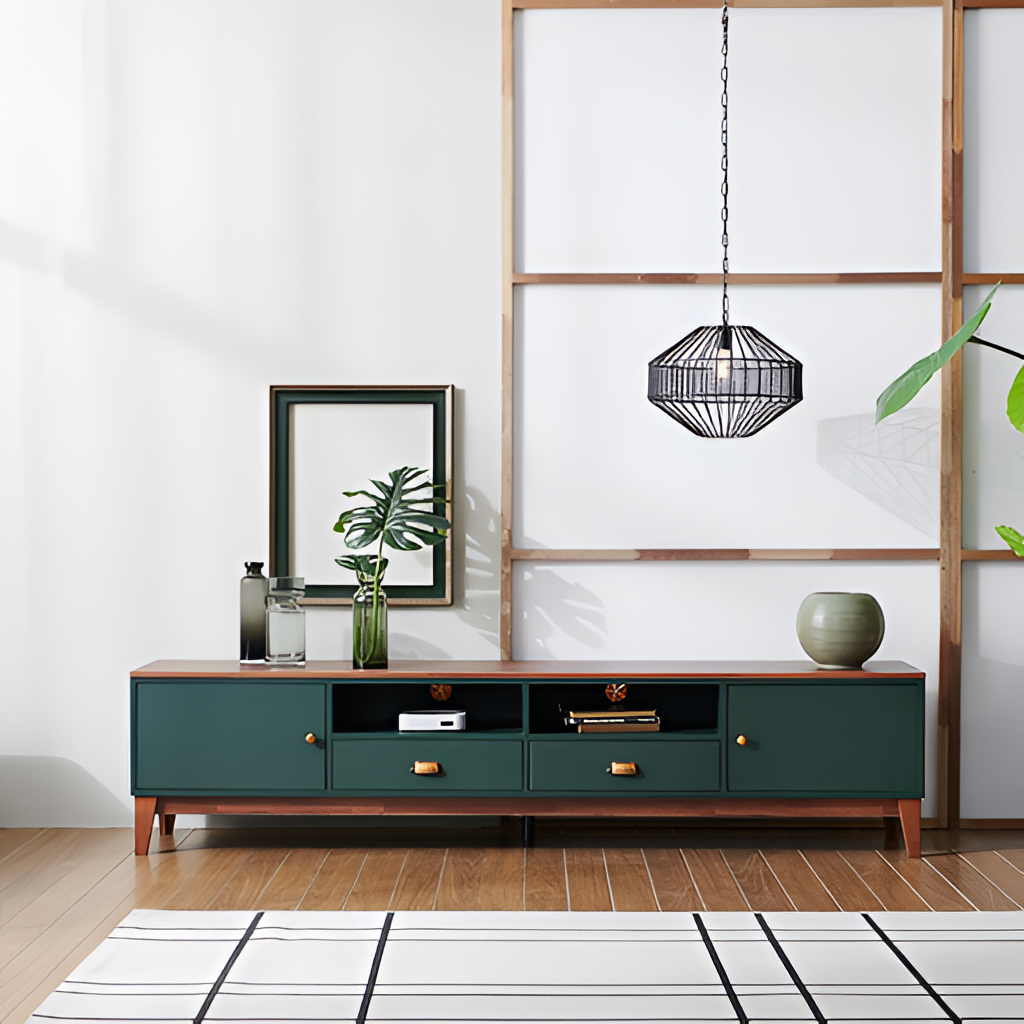
wood console table, living room, wood flooring, with plank pattern, minimalist, white panel wallpaper